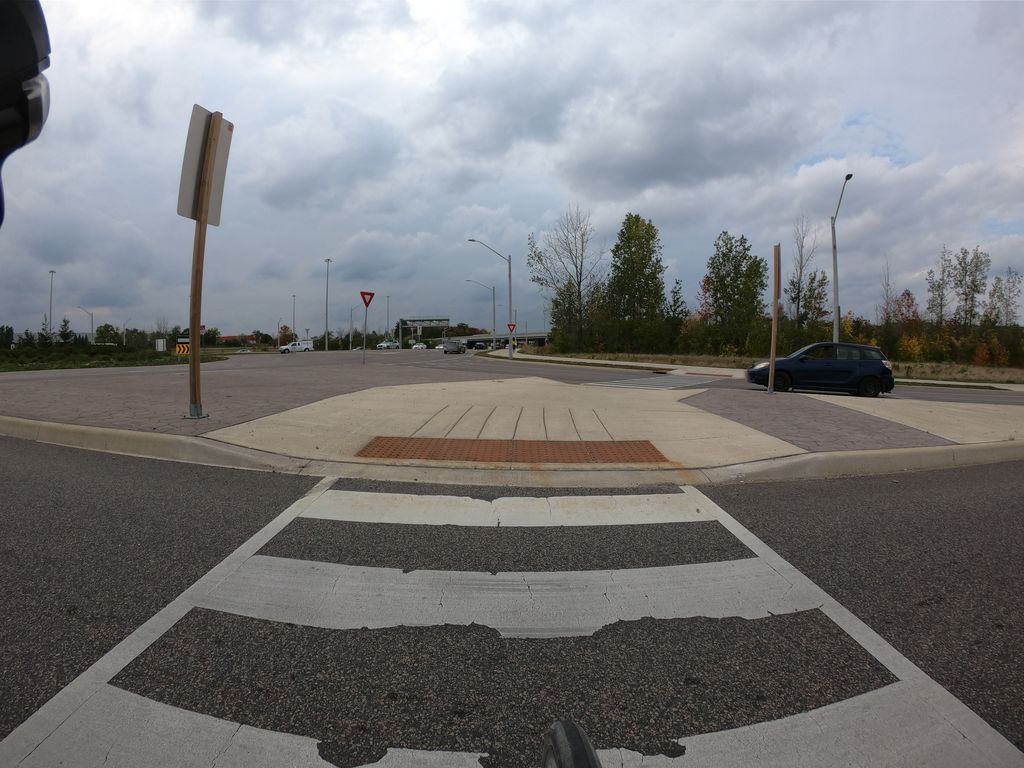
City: kitchener-waterloo